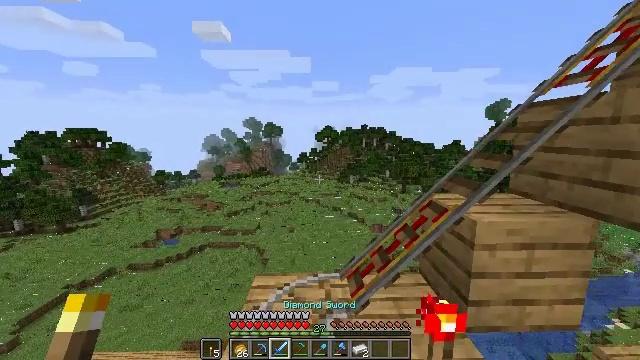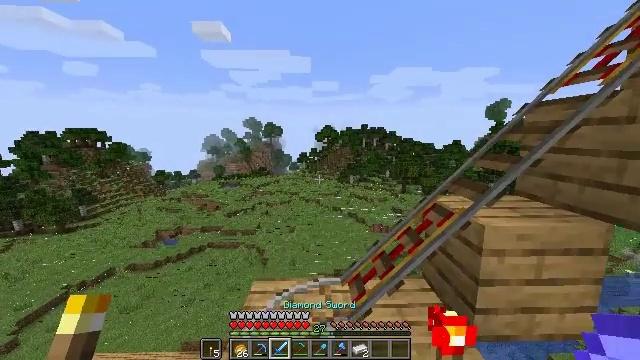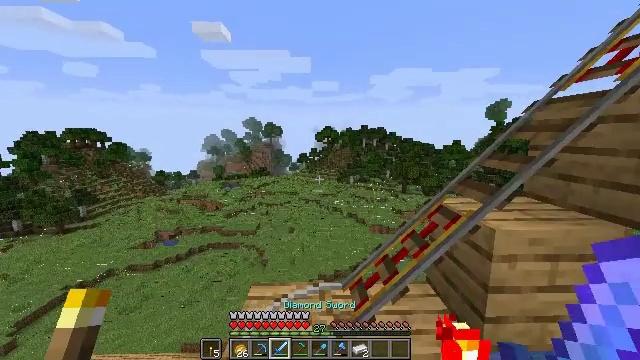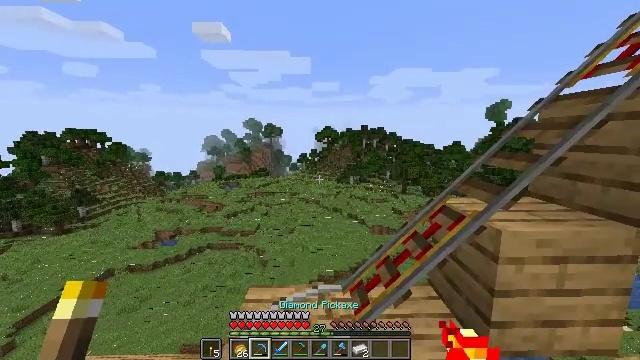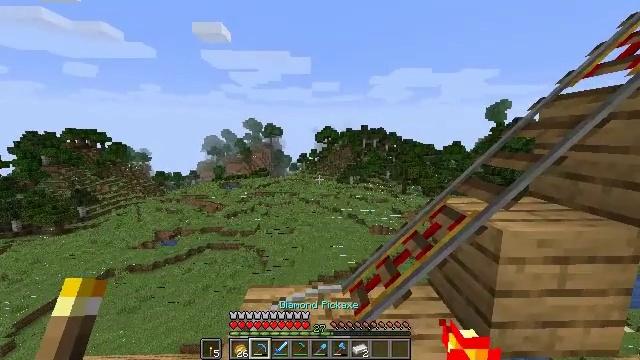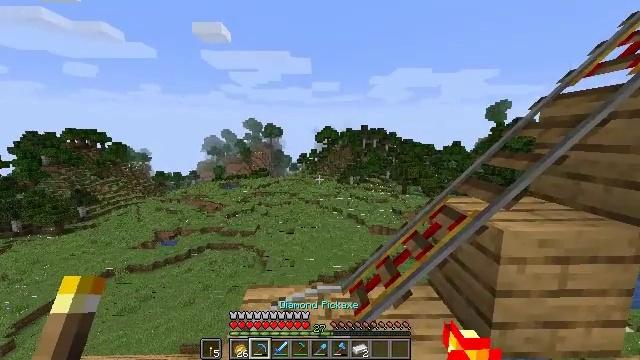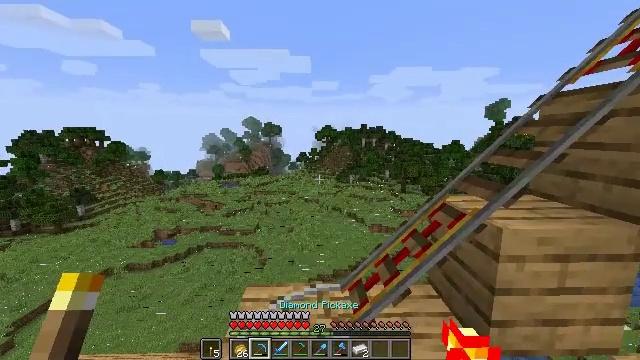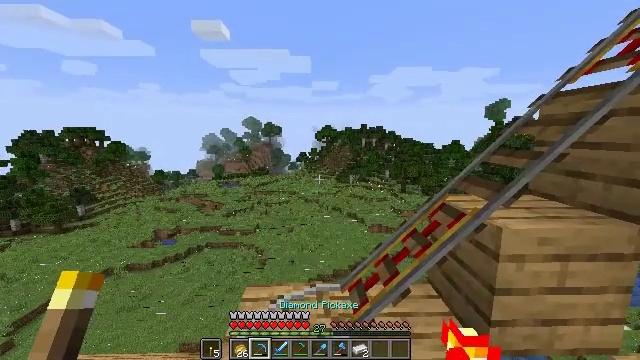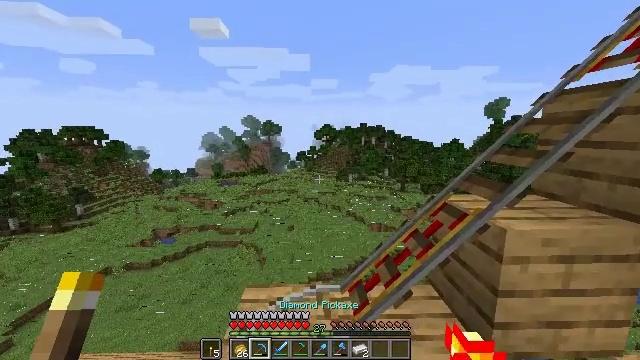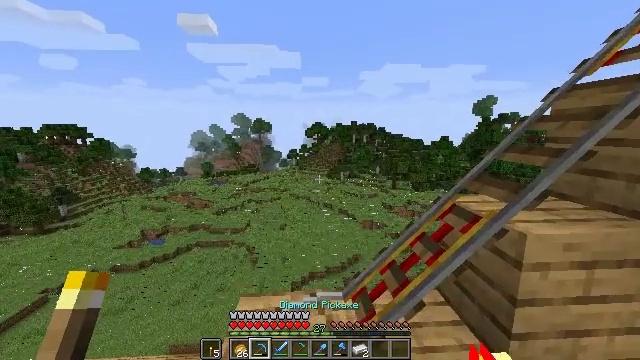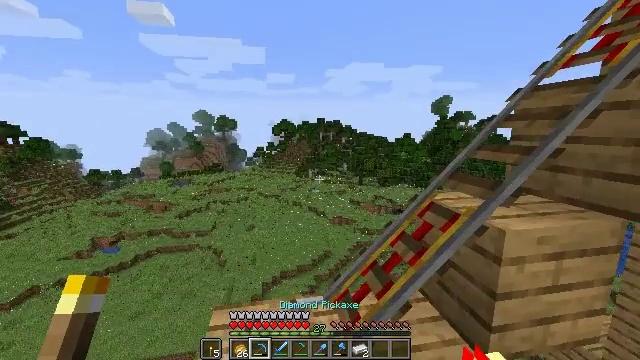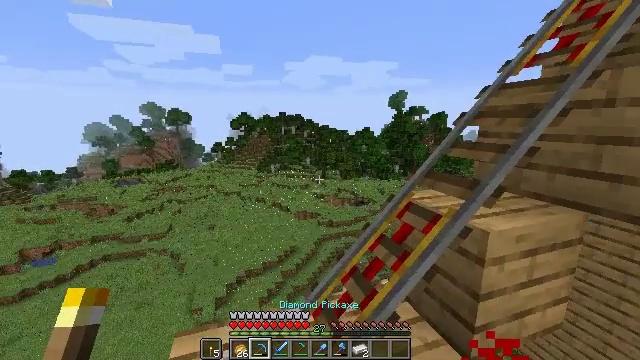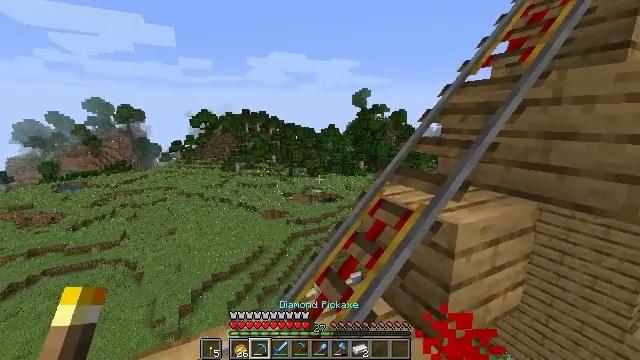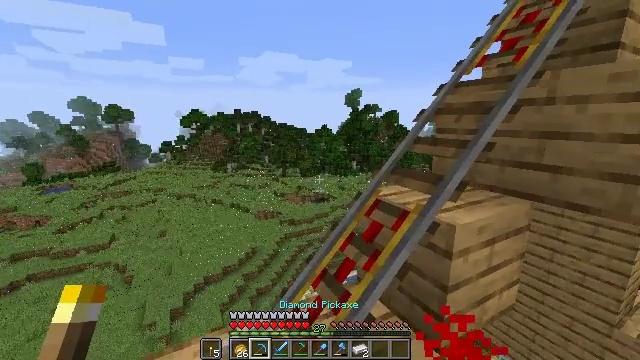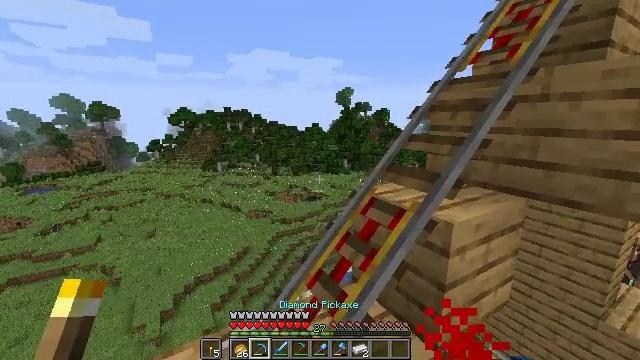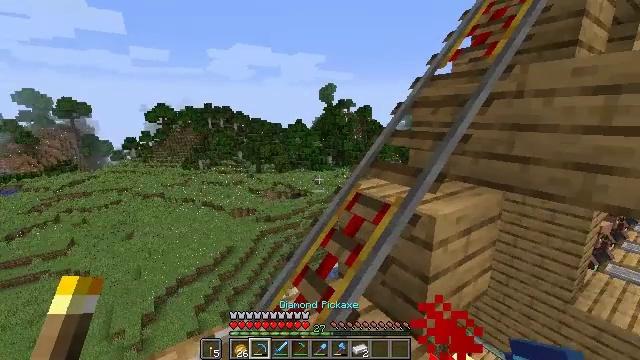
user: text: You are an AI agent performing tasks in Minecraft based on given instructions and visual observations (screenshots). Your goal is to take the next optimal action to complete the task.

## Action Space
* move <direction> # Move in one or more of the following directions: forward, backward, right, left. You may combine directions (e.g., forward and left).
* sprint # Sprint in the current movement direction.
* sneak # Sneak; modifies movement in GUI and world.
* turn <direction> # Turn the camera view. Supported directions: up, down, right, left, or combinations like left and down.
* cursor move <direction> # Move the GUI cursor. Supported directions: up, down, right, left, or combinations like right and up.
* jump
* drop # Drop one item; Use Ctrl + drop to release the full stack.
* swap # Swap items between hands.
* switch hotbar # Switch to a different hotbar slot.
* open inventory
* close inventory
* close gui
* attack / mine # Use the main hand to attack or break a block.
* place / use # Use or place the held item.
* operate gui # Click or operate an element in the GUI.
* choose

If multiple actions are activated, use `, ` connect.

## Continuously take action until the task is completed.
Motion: motion action
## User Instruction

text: Break the glass block.
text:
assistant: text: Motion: no_op
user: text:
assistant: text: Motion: no_op
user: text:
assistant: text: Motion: no_op
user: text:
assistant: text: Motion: no_op
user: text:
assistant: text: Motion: no_op
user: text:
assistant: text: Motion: no_op
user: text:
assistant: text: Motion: no_op
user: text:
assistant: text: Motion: move forward
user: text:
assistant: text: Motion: move forward and move left, turn right
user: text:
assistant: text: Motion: move forward and move left, turn right
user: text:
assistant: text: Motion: move forward, turn right and down
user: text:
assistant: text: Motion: turn right
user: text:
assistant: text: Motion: turn right
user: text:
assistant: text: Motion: turn right
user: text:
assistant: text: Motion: turn right
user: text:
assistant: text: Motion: turn right
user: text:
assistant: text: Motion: move forward, turn right
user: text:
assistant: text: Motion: move forward, turn right
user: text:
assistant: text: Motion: move forward
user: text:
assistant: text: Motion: move forward
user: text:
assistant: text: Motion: no_op
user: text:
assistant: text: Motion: no_op
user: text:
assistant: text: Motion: no_op
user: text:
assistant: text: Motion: turn right
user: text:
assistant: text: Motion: move forward, turn right
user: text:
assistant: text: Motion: move forward, turn right and up
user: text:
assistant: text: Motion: move forward, turn right and up
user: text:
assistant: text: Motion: move forward, turn right and up
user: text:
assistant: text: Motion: move forward, turn right and up
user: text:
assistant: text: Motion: move forward, turn right and up, jump